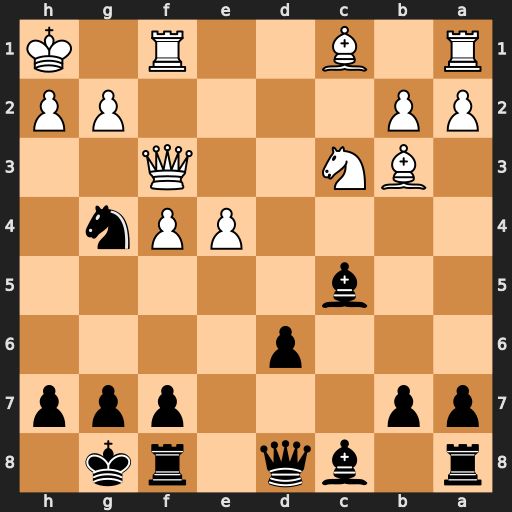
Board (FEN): r1bq1rk1/pp3ppp/3p4/2b5/4PPn1/1BN2Q2/PP4PP/R1B2R1K
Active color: b
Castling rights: -
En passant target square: -
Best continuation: Nxh2 Kxh2 Qh4+ Qh3 Bxh3